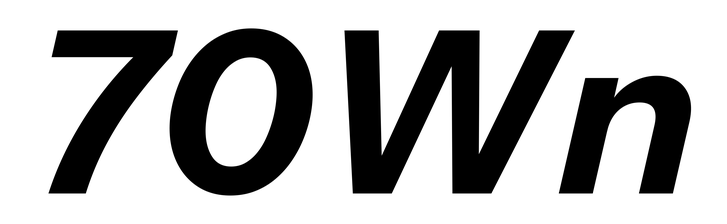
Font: InstrumentSans-Italic_Bold_Italic